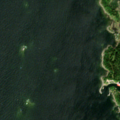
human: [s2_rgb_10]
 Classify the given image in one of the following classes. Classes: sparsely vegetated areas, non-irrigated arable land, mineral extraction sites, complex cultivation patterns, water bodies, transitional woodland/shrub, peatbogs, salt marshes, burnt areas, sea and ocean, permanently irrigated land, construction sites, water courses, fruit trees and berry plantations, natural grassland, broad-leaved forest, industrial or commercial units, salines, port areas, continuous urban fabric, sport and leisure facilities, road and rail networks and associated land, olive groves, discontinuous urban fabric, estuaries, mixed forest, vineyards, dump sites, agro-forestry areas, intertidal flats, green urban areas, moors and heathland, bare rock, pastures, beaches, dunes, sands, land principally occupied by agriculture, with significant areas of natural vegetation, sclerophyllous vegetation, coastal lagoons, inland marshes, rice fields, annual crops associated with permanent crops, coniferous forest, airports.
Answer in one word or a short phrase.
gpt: mixed forest, sea and ocean